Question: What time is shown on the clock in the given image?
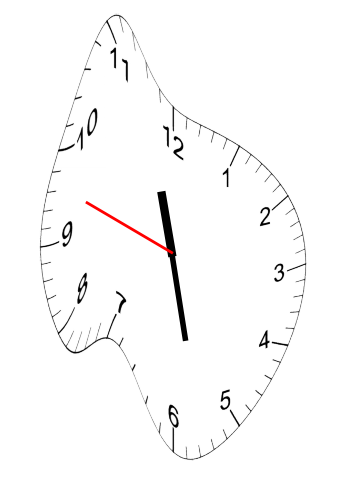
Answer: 11:27:48